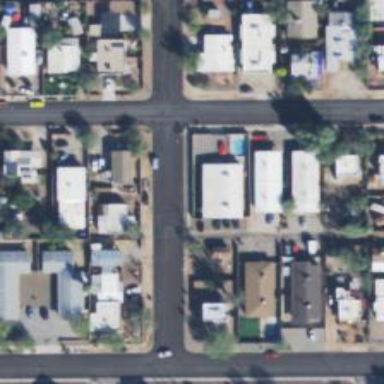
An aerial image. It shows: Residential road with sidewalk on the left.